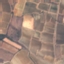
Land use / land cover: PermanentCrop